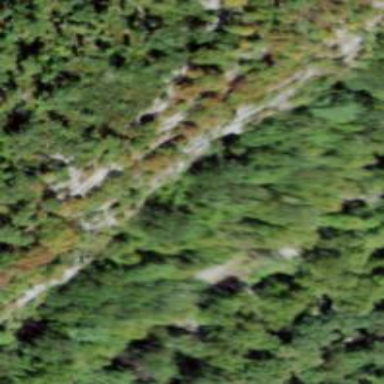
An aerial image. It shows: Natural cliff.